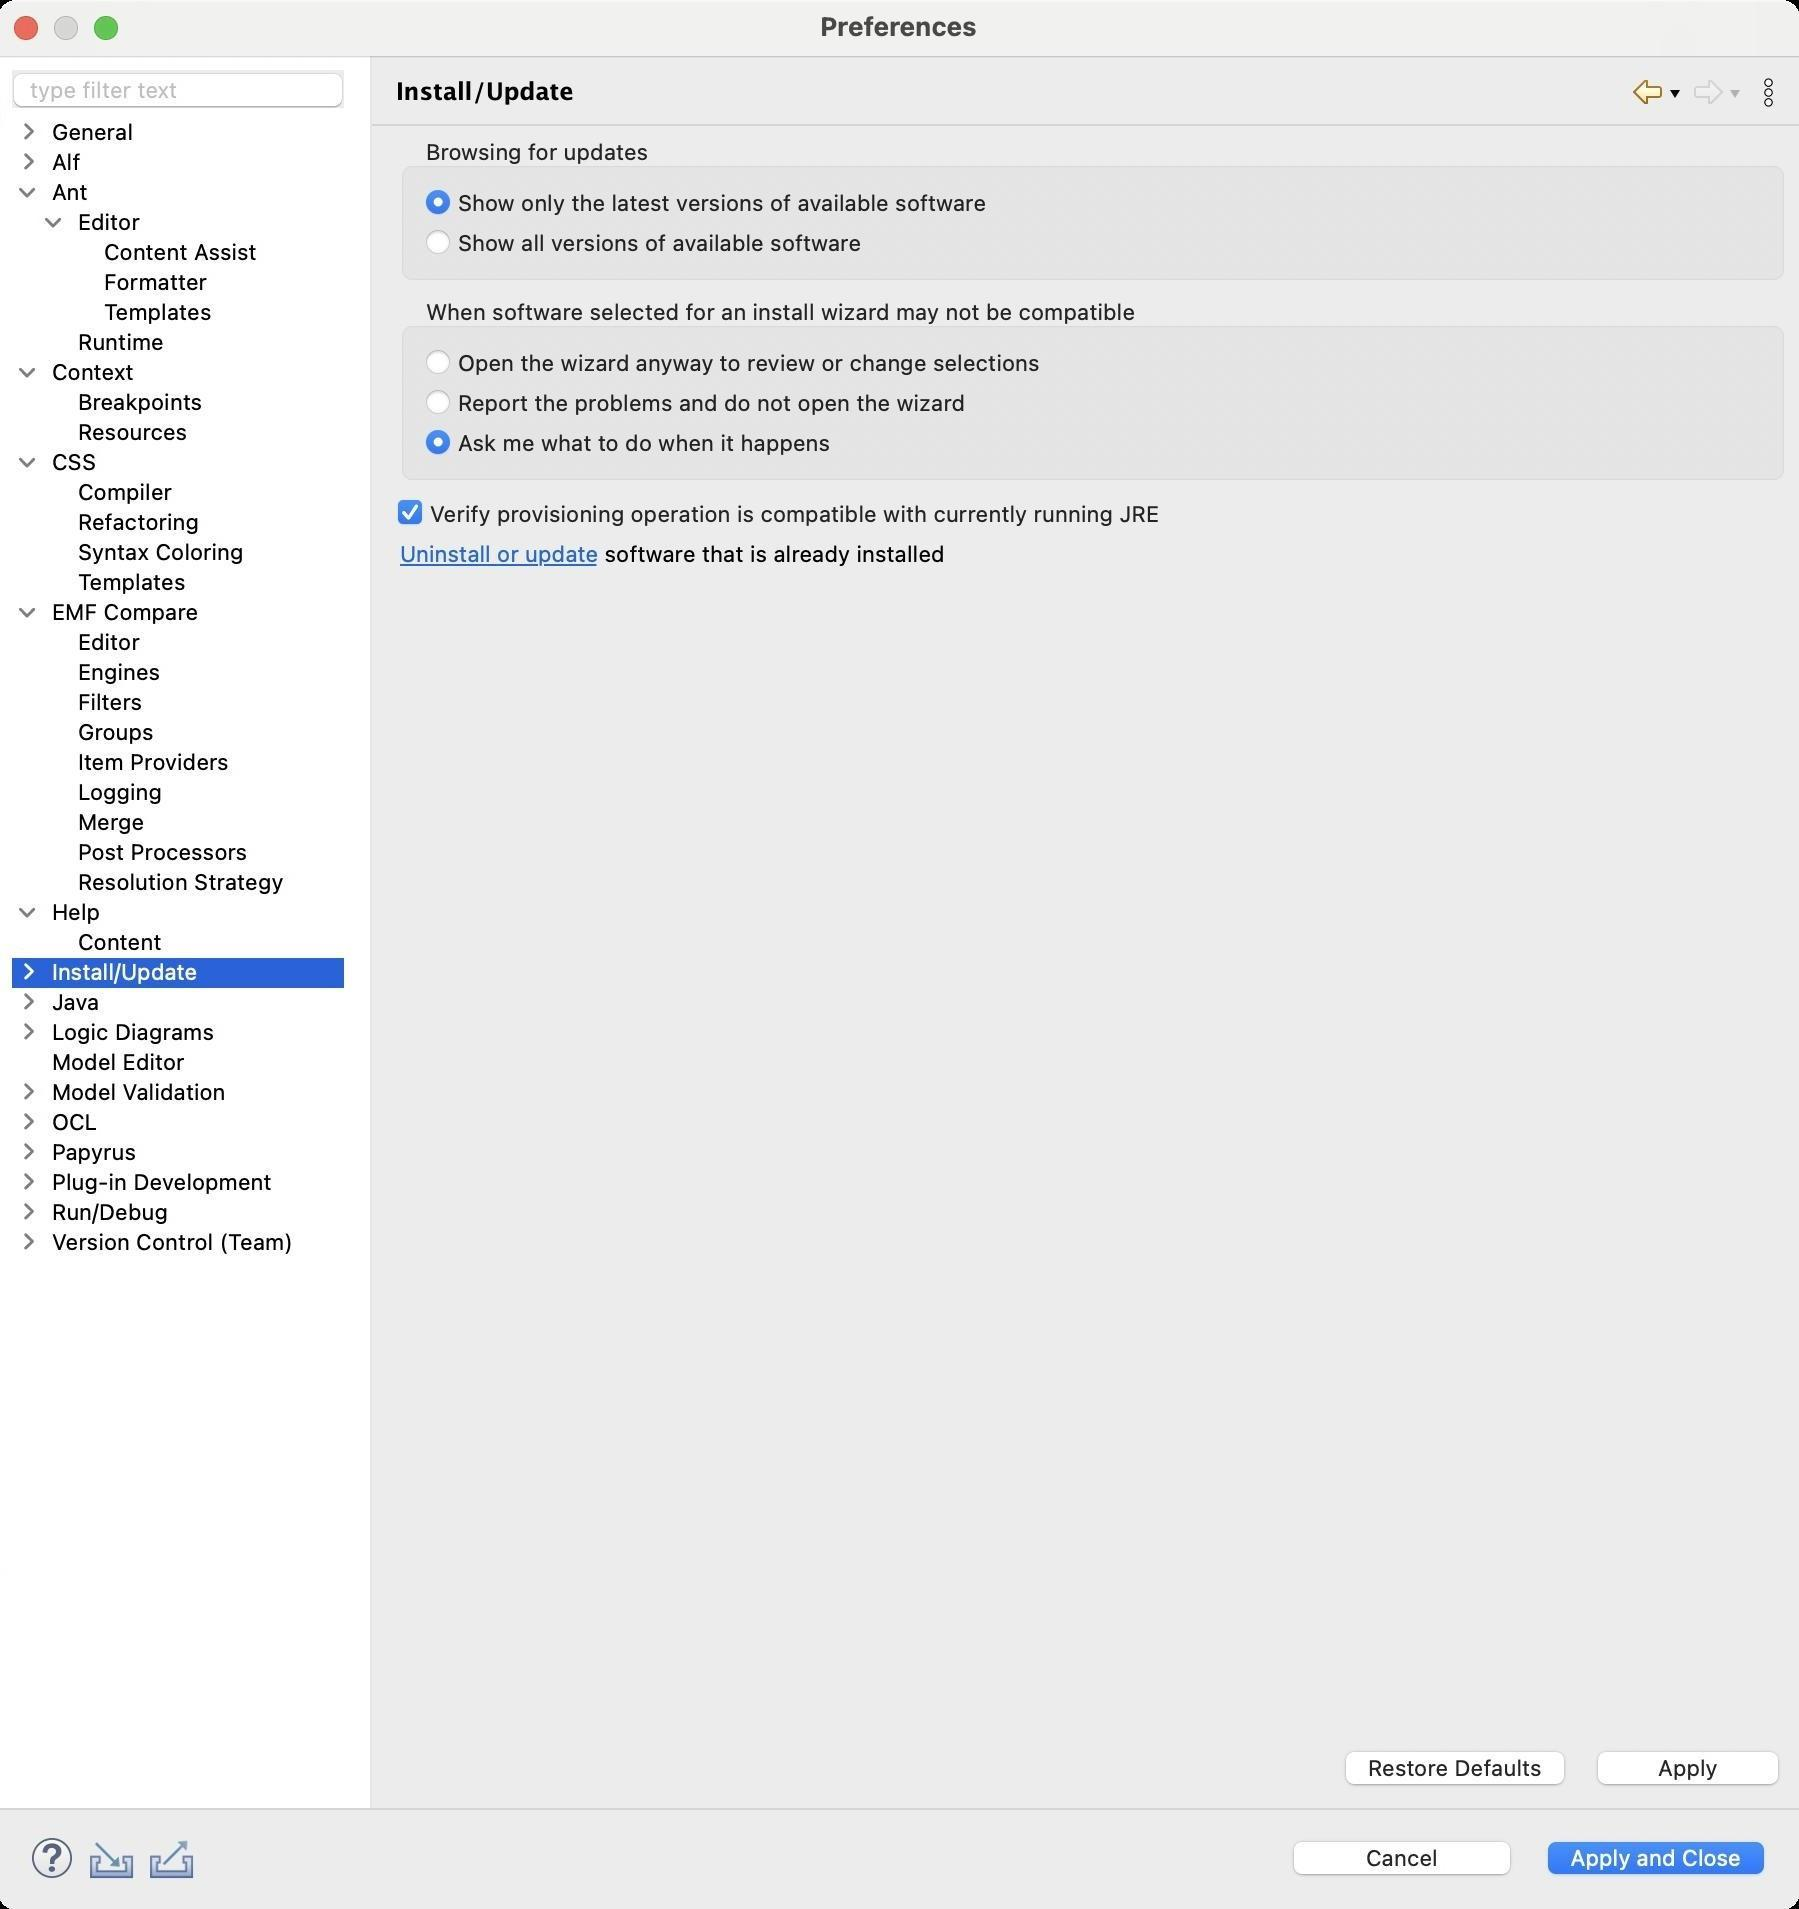
Accessibility tree:
{"name": "Preferences", "role": "AXWindow", "description": null, "role_description": "standard window", "value": null, "position": "480.00;95.00", "size": "901;955", "children": [{"name": "Apply_and_Close", "role": "AXButton", "description": null, "role_description": "button", "value": null, "position": "769.00;917.00", "size": "120;27", "children": []}, {"name": "Cancel", "role": "AXButton", "description": null, "role_description": "button", "value": null, "position": "642.00;917.00", "size": "120;27", "children": []}, {"name": null, "role": "AXToolbar", "description": null, "role_description": "toolbar", "value": null, "position": "12.00;915.00", "size": "90;30", "children": [{"name": "Help", "role": "AXCheckBox", "description": null, "role_description": "checkbox", "value": 0, "position": "12.00;915.00", "size": "30;30", "children": []}, {"name": "Import", "role": "AXButton", "description": null, "role_description": "button", "value": null, "position": "42.00;915.00", "size": "30;30", "children": []}, {"name": "Export", "role": "AXButton", "description": null, "role_description": "button", "value": null, "position": "72.00;915.00", "size": "30;30", "children": []}]}, {"name": null, "role": "AXScrollArea", "description": null, "role_description": "scroll area", "value": null, "position": "199.00;69.00", "size": "697;830", "children": [{"name": "Apply", "role": "AXButton", "description": null, "role_description": "button", "value": null, "position": "794.00;872.00", "size": "102;27", "children": []}, {"name": "Restore_Defaults", "role": "AXButton", "description": null, "role_description": "button", "value": null, "position": "668.00;872.00", "size": "121;27", "children": []}, {"name": null, "role": "AXScrollArea", "description": null, "role_description": "scroll area", "value": null, "position": "199.00;270.00", "size": "279;15", "children": [{"name": null, "role": "AXTextArea", "description": null, "role_description": "text entry area", "value": "Uninstall or update software that is already installed", "position": "199.00;270.00", "size": "279;15", "children": [{"name": "Uninstall_or_update", "role": "AXLink", "description": null, "role_description": "hyperlink", "value": null, "position": "201.00;270.00", "size": "99;13", "children": []}]}]}, {"name": "Verify_provisioning_operation_is_compatible_with_currently_running_JRE", "role": "AXCheckBox", "description": null, "role_description": "checkbox", "value": 1, "position": "199.00;249.00", "size": "386;16", "children": []}, {"name": null, "role": "AXGroup", "description": null, "role_description": "group", "value": null, "position": "199.00;149.00", "size": "697;95", "children": [{"name": "Ask_me_what_to_do_when_it_happens", "role": "AXRadioButton", "description": null, "role_description": "radio button", "value": 1, "position": "213.00;214.00", "size": "208;15", "children": []}, {"name": "Report_the_problems_and_do_not_open_the_wizard", "role": "AXRadioButton", "description": null, "role_description": "radio button", "value": 0, "position": "213.00;194.00", "size": "275;15", "children": []}, {"name": "Open_the_wizard_anyway_to_review_or_change_selections", "role": "AXRadioButton", "description": null, "role_description": "radio button", "value": 0, "position": "213.00;174.00", "size": "312;15", "children": []}, {"name": null, "role": "AXStaticText", "description": null, "role_description": "text", "value": "When software selected for an install wizard may not be compatible", "position": "210.00;149.00", "size": "363;14", "children": []}]}, {"name": null, "role": "AXGroup", "description": null, "role_description": "group", "value": null, "position": "199.00;69.00", "size": "697;75", "children": [{"name": "Show_all_versions_of_available_software", "role": "AXRadioButton", "description": null, "role_description": "radio button", "value": 0, "position": "213.00;114.00", "size": "223;15", "children": []}, {"name": "Show_only_the_latest_versions_of_available_software", "role": "AXRadioButton", "description": null, "role_description": "radio button", "value": 1, "position": "213.00;94.00", "size": "286;15", "children": []}, {"name": null, "role": "AXStaticText", "description": null, "role_description": "text", "value": "Browsing for updates", "position": "210.00;69.00", "size": "119;14", "children": []}]}]}, {"name": null, "role": "AXToolbar", "description": "", "role_description": "toolbar", "value": null, "position": "814.00;35.00", "size": "82;22", "children": [{"name": "Back_to_Content", "role": "AXMenuButton", "description": null, "role_description": "menu button", "value": null, "position": "814.00;35.00", "size": "22;22", "children": []}, {"name": "Forward", "role": "AXMenuButton", "description": null, "role_description": "menu button", "value": null, "position": "844.00;35.00", "size": "22;22", "children": []}, {"name": "Additional_Dialog_Actions", "role": "AXButton", "description": null, "role_description": "button", "value": null, "position": "874.00;35.00", "size": "22;22", "children": []}]}, {"name": null, "role": "AXStaticText", "description": "", "role_description": "text", "value": "Install/Update", "position": "196.00;35.00", "size": "611;21", "children": []}, {"name": null, "role": "AXSplitter", "description": null, "role_description": "splitter", "value": 180, "position": "180.00;28.00", "size": "5;876", "children": []}, {"name": null, "role": "AXScrollArea", "description": null, "role_description": "scroll area", "value": null, "position": "7.00;59.00", "size": "166;845", "children": [{"name": null, "role": "AXOutline", "description": null, "role_description": "outline", "value": null, "position": "7.00;59.00", "size": "166;845", "children": [{"name": null, "role": "AXRow", "description": null, "role_description": "outline row", "value": null, "position": "7.00;59.00", "size": "166;15", "children": [{"name": null, "role": "AXGroup", "description": null, "role_description": "group", "value": null, "position": "7.00;59.00", "size": "141;15", "children": [{"name": null, "role": "AXDisclosureTriangle", "description": null, "role_description": "disclosure triangle", "value": 0, "position": "9.00;59.00", "size": "12;14", "children": []}, {"name": null, "role": "AXStaticText", "description": null, "role_description": "text", "value": "General", "position": "25.00;59.00", "size": "122;14", "children": []}]}]}, {"name": null, "role": "AXRow", "description": null, "role_description": "outline row", "value": null, "position": "7.00;74.00", "size": "166;15", "children": [{"name": null, "role": "AXGroup", "description": null, "role_description": "group", "value": null, "position": "7.00;74.00", "size": "141;15", "children": [{"name": null, "role": "AXDisclosureTriangle", "description": null, "role_description": "disclosure triangle", "value": 0, "position": "9.00;74.00", "size": "12;14", "children": []}, {"name": null, "role": "AXStaticText", "description": null, "role_description": "text", "value": "Alf", "position": "25.00;74.00", "size": "122;14", "children": []}]}]}, {"name": null, "role": "AXRow", "description": null, "role_description": "outline row", "value": null, "position": "7.00;89.00", "size": "166;15", "children": [{"name": null, "role": "AXGroup", "description": null, "role_description": "group", "value": null, "position": "7.00;89.00", "size": "141;15", "children": [{"name": null, "role": "AXDisclosureTriangle", "description": null, "role_description": "disclosure triangle", "value": 1, "position": "9.00;89.00", "size": "12;14", "children": []}, {"name": null, "role": "AXStaticText", "description": null, "role_description": "text", "value": "Ant", "position": "25.00;89.00", "size": "122;14", "children": []}]}]}, {"name": null, "role": "AXRow", "description": null, "role_description": "outline row", "value": null, "position": "7.00;104.00", "size": "166;15", "children": [{"name": null, "role": "AXGroup", "description": null, "role_description": "group", "value": null, "position": "7.00;104.00", "size": "141;15", "children": [{"name": null, "role": "AXDisclosureTriangle", "description": null, "role_description": "disclosure triangle", "value": 1, "position": "22.00;104.00", "size": "12;14", "children": []}, {"name": null, "role": "AXStaticText", "description": null, "role_description": "text", "value": "Editor", "position": "38.00;104.00", "size": "109;14", "children": []}]}]}, {"name": null, "role": "AXRow", "description": null, "role_description": "outline row", "value": null, "position": "7.00;119.00", "size": "166;15", "children": [{"name": null, "role": "AXStaticText", "description": null, "role_description": "text", "value": "Content Assist", "position": "51.00;119.00", "size": "96;14", "children": []}]}, {"name": null, "role": "AXRow", "description": null, "role_description": "outline row", "value": null, "position": "7.00;134.00", "size": "166;15", "children": [{"name": null, "role": "AXStaticText", "description": null, "role_description": "text", "value": "Formatter", "position": "51.00;134.00", "size": "96;14", "children": []}]}, {"name": null, "role": "AXRow", "description": null, "role_description": "outline row", "value": null, "position": "7.00;149.00", "size": "166;15", "children": [{"name": null, "role": "AXStaticText", "description": null, "role_description": "text", "value": "Templates", "position": "51.00;149.00", "size": "96;14", "children": []}]}, {"name": null, "role": "AXRow", "description": null, "role_description": "outline row", "value": null, "position": "7.00;164.00", "size": "166;15", "children": [{"name": null, "role": "AXStaticText", "description": null, "role_description": "text", "value": "Runtime", "position": "38.00;164.00", "size": "109;14", "children": []}]}, {"name": null, "role": "AXRow", "description": null, "role_description": "outline row", "value": null, "position": "7.00;179.00", "size": "166;15", "children": [{"name": null, "role": "AXGroup", "description": null, "role_description": "group", "value": null, "position": "7.00;179.00", "size": "141;15", "children": [{"name": null, "role": "AXDisclosureTriangle", "description": null, "role_description": "disclosure triangle", "value": 1, "position": "9.00;179.00", "size": "12;14", "children": []}, {"name": null, "role": "AXStaticText", "description": null, "role_description": "text", "value": "Context", "position": "25.00;179.00", "size": "122;14", "children": []}]}]}, {"name": null, "role": "AXRow", "description": null, "role_description": "outline row", "value": null, "position": "7.00;194.00", "size": "166;15", "children": [{"name": null, "role": "AXStaticText", "description": null, "role_description": "text", "value": "Breakpoints", "position": "38.00;194.00", "size": "109;14", "children": []}]}, {"name": null, "role": "AXRow", "description": null, "role_description": "outline row", "value": null, "position": "7.00;209.00", "size": "166;15", "children": [{"name": null, "role": "AXStaticText", "description": null, "role_description": "text", "value": "Resources", "position": "38.00;209.00", "size": "109;14", "children": []}]}, {"name": null, "role": "AXRow", "description": null, "role_description": "outline row", "value": null, "position": "7.00;224.00", "size": "166;15", "children": [{"name": null, "role": "AXGroup", "description": null, "role_description": "group", "value": null, "position": "7.00;224.00", "size": "141;15", "children": [{"name": null, "role": "AXDisclosureTriangle", "description": null, "role_description": "disclosure triangle", "value": 1, "position": "9.00;224.00", "size": "12;14", "children": []}, {"name": null, "role": "AXStaticText", "description": null, "role_description": "text", "value": "CSS", "position": "25.00;224.00", "size": "122;14", "children": []}]}]}, {"name": null, "role": "AXRow", "description": null, "role_description": "outline row", "value": null, "position": "7.00;239.00", "size": "166;15", "children": [{"name": null, "role": "AXStaticText", "description": null, "role_description": "text", "value": "Compiler", "position": "38.00;239.00", "size": "109;14", "children": []}]}, {"name": null, "role": "AXRow", "description": null, "role_description": "outline row", "value": null, "position": "7.00;254.00", "size": "166;15", "children": [{"name": null, "role": "AXStaticText", "description": null, "role_description": "text", "value": "Refactoring", "position": "38.00;254.00", "size": "109;14", "children": []}]}, {"name": null, "role": "AXRow", "description": null, "role_description": "outline row", "value": null, "position": "7.00;269.00", "size": "166;15", "children": [{"name": null, "role": "AXStaticText", "description": null, "role_description": "text", "value": "Syntax Coloring", "position": "38.00;269.00", "size": "109;14", "children": []}]}, {"name": null, "role": "AXRow", "description": null, "role_description": "outline row", "value": null, "position": "7.00;284.00", "size": "166;15", "children": [{"name": null, "role": "AXStaticText", "description": null, "role_description": "text", "value": "Templates", "position": "38.00;284.00", "size": "109;14", "children": []}]}, {"name": null, "role": "AXRow", "description": null, "role_description": "outline row", "value": null, "position": "7.00;299.00", "size": "166;15", "children": [{"name": null, "role": "AXGroup", "description": null, "role_description": "group", "value": null, "position": "7.00;299.00", "size": "141;15", "children": [{"name": null, "role": "AXDisclosureTriangle", "description": null, "role_description": "disclosure triangle", "value": 1, "position": "9.00;299.00", "size": "12;14", "children": []}, {"name": null, "role": "AXStaticText", "description": null, "role_description": "text", "value": "EMF Compare", "position": "25.00;299.00", "size": "122;14", "children": []}]}]}, {"name": null, "role": "AXRow", "description": null, "role_description": "outline row", "value": null, "position": "7.00;314.00", "size": "166;15", "children": [{"name": null, "role": "AXStaticText", "description": null, "role_description": "text", "value": "Editor", "position": "38.00;314.00", "size": "109;14", "children": []}]}, {"name": null, "role": "AXRow", "description": null, "role_description": "outline row", "value": null, "position": "7.00;329.00", "size": "166;15", "children": [{"name": null, "role": "AXStaticText", "description": null, "role_description": "text", "value": "Engines", "position": "38.00;329.00", "size": "109;14", "children": []}]}, {"name": null, "role": "AXRow", "description": null, "role_description": "outline row", "value": null, "position": "7.00;344.00", "size": "166;15", "children": [{"name": null, "role": "AXStaticText", "description": null, "role_description": "text", "value": "Filters", "position": "38.00;344.00", "size": "109;14", "children": []}]}, {"name": null, "role": "AXRow", "description": null, "role_description": "outline row", "value": null, "position": "7.00;359.00", "size": "166;15", "children": [{"name": null, "role": "AXStaticText", "description": null, "role_description": "text", "value": "Groups", "position": "38.00;359.00", "size": "109;14", "children": []}]}, {"name": null, "role": "AXRow", "description": null, "role_description": "outline row", "value": null, "position": "7.00;374.00", "size": "166;15", "children": [{"name": null, "role": "AXStaticText", "description": null, "role_description": "text", "value": "Item Providers", "position": "38.00;374.00", "size": "109;14", "children": []}]}, {"name": null, "role": "AXRow", "description": null, "role_description": "outline row", "value": null, "position": "7.00;389.00", "size": "166;15", "children": [{"name": null, "role": "AXStaticText", "description": null, "role_description": "text", "value": "Logging", "position": "38.00;389.00", "size": "109;14", "children": []}]}, {"name": null, "role": "AXRow", "description": null, "role_description": "outline row", "value": null, "position": "7.00;404.00", "size": "166;15", "children": [{"name": null, "role": "AXStaticText", "description": null, "role_description": "text", "value": "Merge", "position": "38.00;404.00", "size": "109;14", "children": []}]}, {"name": null, "role": "AXRow", "description": null, "role_description": "outline row", "value": null, "position": "7.00;419.00", "size": "166;15", "children": [{"name": null, "role": "AXStaticText", "description": null, "role_description": "text", "value": "Post Processors", "position": "38.00;419.00", "size": "109;14", "children": []}]}, {"name": null, "role": "AXRow", "description": null, "role_description": "outline row", "value": null, "position": "7.00;434.00", "size": "166;15", "children": [{"name": null, "role": "AXStaticText", "description": null, "role_description": "text", "value": "Resolution Strategy", "position": "38.00;434.00", "size": "109;14", "children": []}]}, {"name": null, "role": "AXRow", "description": null, "role_description": "outline row", "value": null, "position": "7.00;449.00", "size": "166;15", "children": [{"name": null, "role": "AXGroup", "description": null, "role_description": "group", "value": null, "position": "7.00;449.00", "size": "141;15", "children": [{"name": null, "role": "AXDisclosureTriangle", "description": null, "role_description": "disclosure triangle", "value": 1, "position": "9.00;449.00", "size": "12;14", "children": []}, {"name": null, "role": "AXStaticText", "description": null, "role_description": "text", "value": "Help", "position": "25.00;449.00", "size": "122;14", "children": []}]}]}, {"name": null, "role": "AXRow", "description": null, "role_description": "outline row", "value": null, "position": "7.00;464.00", "size": "166;15", "children": [{"name": null, "role": "AXStaticText", "description": null, "role_description": "text", "value": "Content", "position": "38.00;464.00", "size": "109;14", "children": []}]}, {"name": null, "role": "AXRow", "description": null, "role_description": "outline row", "value": null, "position": "7.00;479.00", "size": "166;15", "children": [{"name": null, "role": "AXGroup", "description": null, "role_description": "group", "value": null, "position": "7.00;479.00", "size": "141;15", "children": [{"name": null, "role": "AXDisclosureTriangle", "description": null, "role_description": "disclosure triangle", "value": 0, "position": "9.00;479.00", "size": "12;14", "children": []}, {"name": null, "role": "AXStaticText", "description": null, "role_description": "text", "value": "Install/Update", "position": "25.00;479.00", "size": "122;14", "children": []}]}]}, {"name": null, "role": "AXRow", "description": null, "role_description": "outline row", "value": null, "position": "7.00;494.00", "size": "166;15", "children": [{"name": null, "role": "AXGroup", "description": null, "role_description": "group", "value": null, "position": "7.00;494.00", "size": "141;15", "children": [{"name": null, "role": "AXDisclosureTriangle", "description": null, "role_description": "disclosure triangle", "value": 0, "position": "9.00;494.00", "size": "12;14", "children": []}, {"name": null, "role": "AXStaticText", "description": null, "role_description": "text", "value": "Java", "position": "25.00;494.00", "size": "122;14", "children": []}]}]}, {"name": null, "role": "AXRow", "description": null, "role_description": "outline row", "value": null, "position": "7.00;509.00", "size": "166;15", "children": [{"name": null, "role": "AXGroup", "description": null, "role_description": "group", "value": null, "position": "7.00;509.00", "size": "141;15", "children": [{"name": null, "role": "AXDisclosureTriangle", "description": null, "role_description": "disclosure triangle", "value": 0, "position": "9.00;509.00", "size": "12;14", "children": []}, {"name": null, "role": "AXStaticText", "description": null, "role_description": "text", "value": "Logic Diagrams", "position": "25.00;509.00", "size": "122;14", "children": []}]}]}, {"name": null, "role": "AXRow", "description": null, "role_description": "outline row", "value": null, "position": "7.00;524.00", "size": "166;15", "children": [{"name": null, "role": "AXStaticText", "description": null, "role_description": "text", "value": "Model Editor", "position": "25.00;524.00", "size": "122;14", "children": []}]}, {"name": null, "role": "AXRow", "description": null, "role_description": "outline row", "value": null, "position": "7.00;539.00", "size": "166;15", "children": [{"name": null, "role": "AXGroup", "description": null, "role_description": "group", "value": null, "position": "7.00;539.00", "size": "141;15", "children": [{"name": null, "role": "AXDisclosureTriangle", "description": null, "role_description": "disclosure triangle", "value": 0, "position": "9.00;539.00", "size": "12;14", "children": []}, {"name": null, "role": "AXStaticText", "description": null, "role_description": "text", "value": "Model Validation", "position": "25.00;539.00", "size": "122;14", "children": []}]}]}, {"name": null, "role": "AXRow", "description": null, "role_description": "outline row", "value": null, "position": "7.00;554.00", "size": "166;15", "children": [{"name": null, "role": "AXGroup", "description": null, "role_description": "group", "value": null, "position": "7.00;554.00", "size": "141;15", "children": [{"name": null, "role": "AXDisclosureTriangle", "description": null, "role_description": "disclosure triangle", "value": 0, "position": "9.00;554.00", "size": "12;14", "children": []}, {"name": null, "role": "AXStaticText", "description": null, "role_description": "text", "value": "OCL", "position": "25.00;554.00", "size": "122;14", "children": []}]}]}, {"name": null, "role": "AXRow", "description": null, "role_description": "outline row", "value": null, "position": "7.00;569.00", "size": "166;15", "children": [{"name": null, "role": "AXGroup", "description": null, "role_description": "group", "value": null, "position": "7.00;569.00", "size": "141;15", "children": [{"name": null, "role": "AXDisclosureTriangle", "description": null, "role_description": "disclosure triangle", "value": 0, "position": "9.00;569.00", "size": "12;14", "children": []}, {"name": null, "role": "AXStaticText", "description": null, "role_description": "text", "value": "Papyrus", "position": "25.00;569.00", "size": "122;14", "children": []}]}]}, {"name": null, "role": "AXRow", "description": null, "role_description": "outline row", "value": null, "position": "7.00;584.00", "size": "166;15", "children": [{"name": null, "role": "AXGroup", "description": null, "role_description": "group", "value": null, "position": "7.00;584.00", "size": "141;15", "children": [{"name": null, "role": "AXDisclosureTriangle", "description": null, "role_description": "disclosure triangle", "value": 0, "position": "9.00;584.00", "size": "12;14", "children": []}, {"name": null, "role": "AXStaticText", "description": null, "role_description": "text", "value": "Plug-in Development", "position": "25.00;584.00", "size": "122;14", "children": []}]}]}, {"name": null, "role": "AXRow", "description": null, "role_description": "outline row", "value": null, "position": "7.00;599.00", "size": "166;15", "children": [{"name": null, "role": "AXGroup", "description": null, "role_description": "group", "value": null, "position": "7.00;599.00", "size": "141;15", "children": [{"name": null, "role": "AXDisclosureTriangle", "description": null, "role_description": "disclosure triangle", "value": 0, "position": "9.00;599.00", "size": "12;14", "children": []}, {"name": null, "role": "AXStaticText", "description": null, "role_description": "text", "value": "Run/Debug", "position": "25.00;599.00", "size": "122;14", "children": []}]}]}, {"name": null, "role": "AXRow", "description": null, "role_description": "outline row", "value": null, "position": "7.00;614.00", "size": "166;15", "children": [{"name": null, "role": "AXGroup", "description": null, "role_description": "group", "value": null, "position": "7.00;614.00", "size": "141;15", "children": [{"name": null, "role": "AXDisclosureTriangle", "description": null, "role_description": "disclosure triangle", "value": 0, "position": "9.00;614.00", "size": "12;14", "children": []}, {"name": null, "role": "AXStaticText", "description": null, "role_description": "text", "value": "Version Control (Team)", "position": "25.00;614.00", "size": "122;14", "children": []}]}]}, {"name": null, "role": "AXColumn", "description": null, "role_description": "column", "value": null, "position": "7.00;59.00", "size": "141;845", "children": []}]}]}, {"name": "type_filter_text", "role": "AXTextField", "description": null, "role_description": "search text field", "value": "", "position": "7.00;35.00", "size": "166;19", "children": []}, {"name": null, "role": "AXButton", "description": null, "role_description": "close button", "value": null, "position": "7.00;6.00", "size": "14;16", "children": []}, {"name": null, "role": "AXButton", "description": null, "role_description": "zoom button", "value": null, "position": "47.00;6.00", "size": "14;16", "children": [{"name": null, "role": "AXGroup", "description": null, "role_description": "group", "value": null, "position": "47.00;6.00", "size": "14;16", "children": [{"name": null, "role": "AXGroup", "description": null, "role_description": "group", "value": null, "position": "47.00;6.00", "size": "14;16", "children": []}]}]}, {"name": null, "role": "AXButton", "description": null, "role_description": "minimize button", "value": null, "position": "27.00;6.00", "size": "14;16", "children": []}, {"name": null, "role": "AXStaticText", "description": null, "role_description": "text", "value": "Preferences", "position": "409.00;5.00", "size": "83;16", "children": []}]}